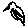
Label: bird